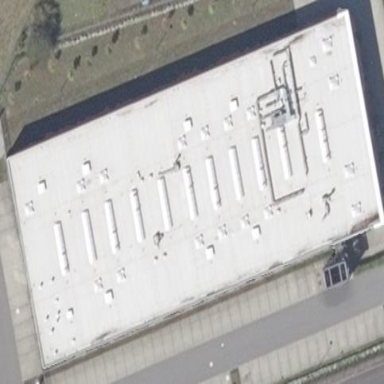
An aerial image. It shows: Commercial building.